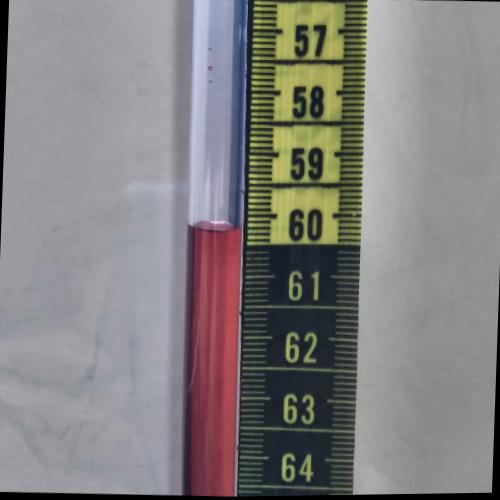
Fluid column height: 60.2 cm